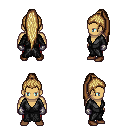
a pixel art fantasy rpg character, male body template, human, tanned skin, gray robe, red pants, blonde extra-long topknot hairstyle, metal gloves, brown shoes, four views (front, back, left, right), 2x2 character sprite sheet, small pixel art, hard edges, no anti-aliasing